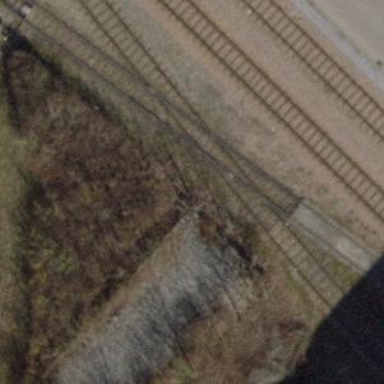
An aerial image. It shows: Single-track railway spur.